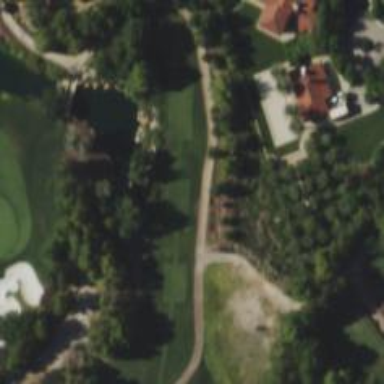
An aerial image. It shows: Rough area on grassy golf course.